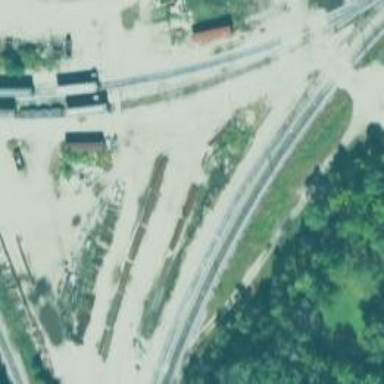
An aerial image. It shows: Rail spur service.